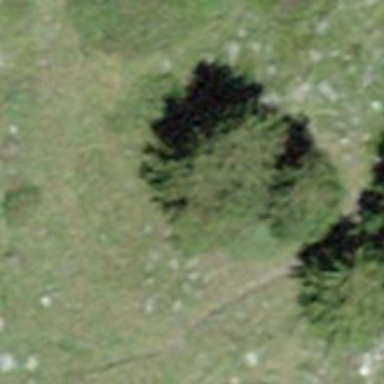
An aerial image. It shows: Single tag "natural: tree."